Question: forum member
I am having some problems in displaying different panel on the center area of border layout window.
Consider I am having border layout window with east side containing different button, which on click will display the grid on the center of the layout window.
my window is shown below with east containing buttons and center is empty.

'''
Ext.define('rms.controller.companymgt.CompanyMgtController',{
extend: 'Ext.app.Controller',
stores:['companyStore'],
models:['companyModel'],
views: [
'companymgt.companyMain',
'companymgt.companyView',
'companymgt.companyDetail',
'companymgt.companyAdd',
'companymgt.fileUpload'
,'companymgt.departmentDetail',
'companymgt.designationDetail',
'companymgt.groupDetail'
],
refs: [{
ref: 'companyMain',
autoCreate: true,
selector: 'companymain',
xtype: 'companymain'
},{
ref: 'companyAdd',
autoCreate: true,
selector: 'companyadd',
xtype: 'companyadd'
},{
ref: 'fileUpload',
autoCreate: true,
selector: 'fileupload',
xtype: 'fileupload'
},{
ref: 'departmentDetail',
autoCreate: true,
selector: '#departmentdetail',
xtype: 'departmentdetail'
},{
ref: 'designationDetail',
autoCreate: true,
selector: '#designationdetail',
xtype: 'designationdetail'
},{
ref: 'groupDetail',
autoCreate: true,
selector: '#groupdetail',
xtype: 'groupdetail'
},{
ref: 'companyDetail',
autCreate: true,
selector: '#companydetail',
xtype: 'companydetail'
}],
init: function() {
this.control({
'#companyview button[action=company-view]': {
click: this.createCompanyview
},
'#companyview button[action=department-view]': {
click: this.createDepartmentview
},
'#companyview button[action=designation-view]': {
click: this.createDesignationview
},
'#companyview button[action=group-view]': {
click: this.createGroupview
},
'#companyview button[action=file-view]': {
click: this.createFilemgtview
},
'#companydetailtoolbar #mnuDept': {
click: this.createDepartmentnew
},
'#companydetailtoolbar #mnuExcel': {
click: this.exportExcel
},
'#companydetailtoolbar #mnuCSV': {
click: this.exportCSV
}
});
},
createCompanyview: function(btn) {
alert('company view clicked');
},
createDepartmentview: function(btn) {
alert('department view clicked');
var departmentCard = this.getDepartmentDetail();
var mainComp = this.getCompanyMain();
mainComp.getLayout().setActiveItem('departmentCard');
},
createDesignationview: function(btn) {
alert('designation view clicked');
},
createGroupview: function(btn) {
alert('group view clicked');
},
createFilemgtview: function(btn) {
alert('FILE MGT WINDOW');
this.getFileUpload().show();
},
createDepartmentnew: function(obj) {
this.getCompanyAdd().show();
}
'''
});
'''
Ext.define('rms.view.companymgt.companyMain', {
extend: 'rms.model.desktopmgt.Module',
alias: 'widget.companymain',
requires: ['rms.view.companymgt.companyView','rms.view.companymgt.companyDetail'],
id: 'companymain',
init: function() {
this.launcher = {
text: 'Company Management System',
iconCls: 'project-mini-icon',
handler: this.createWindow,
scope: this
};
},
createWindow: function() {
var desktop = this.app.getDesktop();
var win = desktop.getWindow('companymgt-win');
if(!win){
win = desktop.createWindow({
id: 'companymgt-win',
title: 'Company Management System',
height: 566,
width: 900,
layout: 'border',
constrain: true,
modal: true,
closeAction: 'destroy',
items: [{
region: 'west',
collapsible: true,
//html: 'MAIN VIEW',
xtype: 'companyview',
flext:1
},{
region: 'center',
collapsible: true,
//html: 'DETAIL VIEW',
xtype: 'companydetail',
flex:3
}]
});
}
win.show();
return win.setPosition(100,100);
}
});
'''
But based on the button click I want to open different detail view to the center layout of the window.
Please suggest me some solution, so I can view different window on the border layout of the window as shown above.
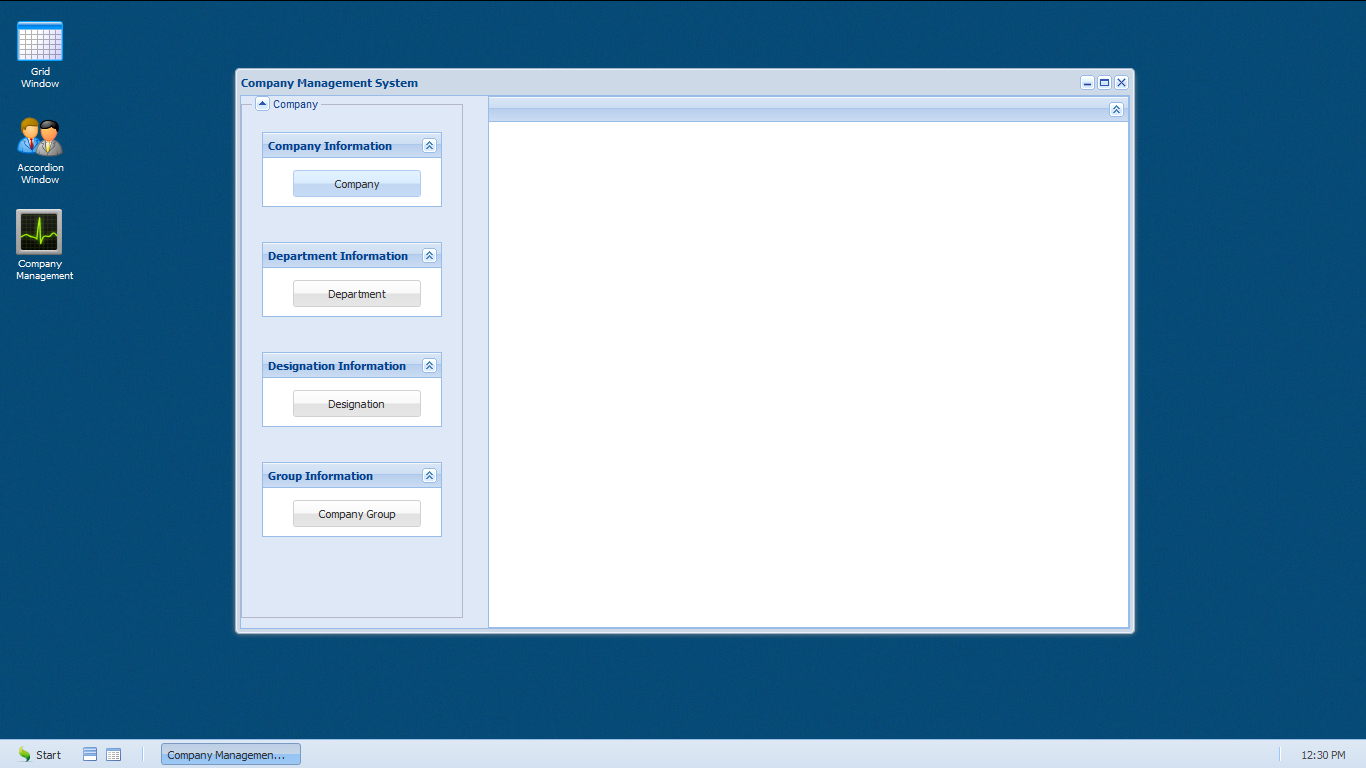
Answer: I would go with a card layout. The easiest thing would be to give each component an 'itemId'. Then in your controller you would have:
'''
, refs: [
{
ref: 'mainCardComponent'
, selector: '#mainCardComponent'
},
{
ref: 'companyCard'
, selector: '#companyCard'
},
{
ref: 'departmentCard'
, selector: '#departmentCard'
}...
'''
Then you can reference using 'get...' within the scope of your controller like:
'''
var companyCard = this.getCompanyCard();
'''
To swap out the cards, you would do something like:
'''
var mainComp = this.getMainCardComponent();
mainComp.getLayout().setActiveItem('companyCard');
'''